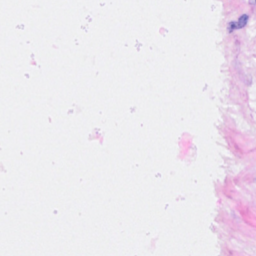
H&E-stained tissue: Breast